Question: I have an cup shape image.
i want to change my relative layout exactly same as my imageview,
is it possible in android?
Any help?
Thanks
Change layout like this image

<URL>
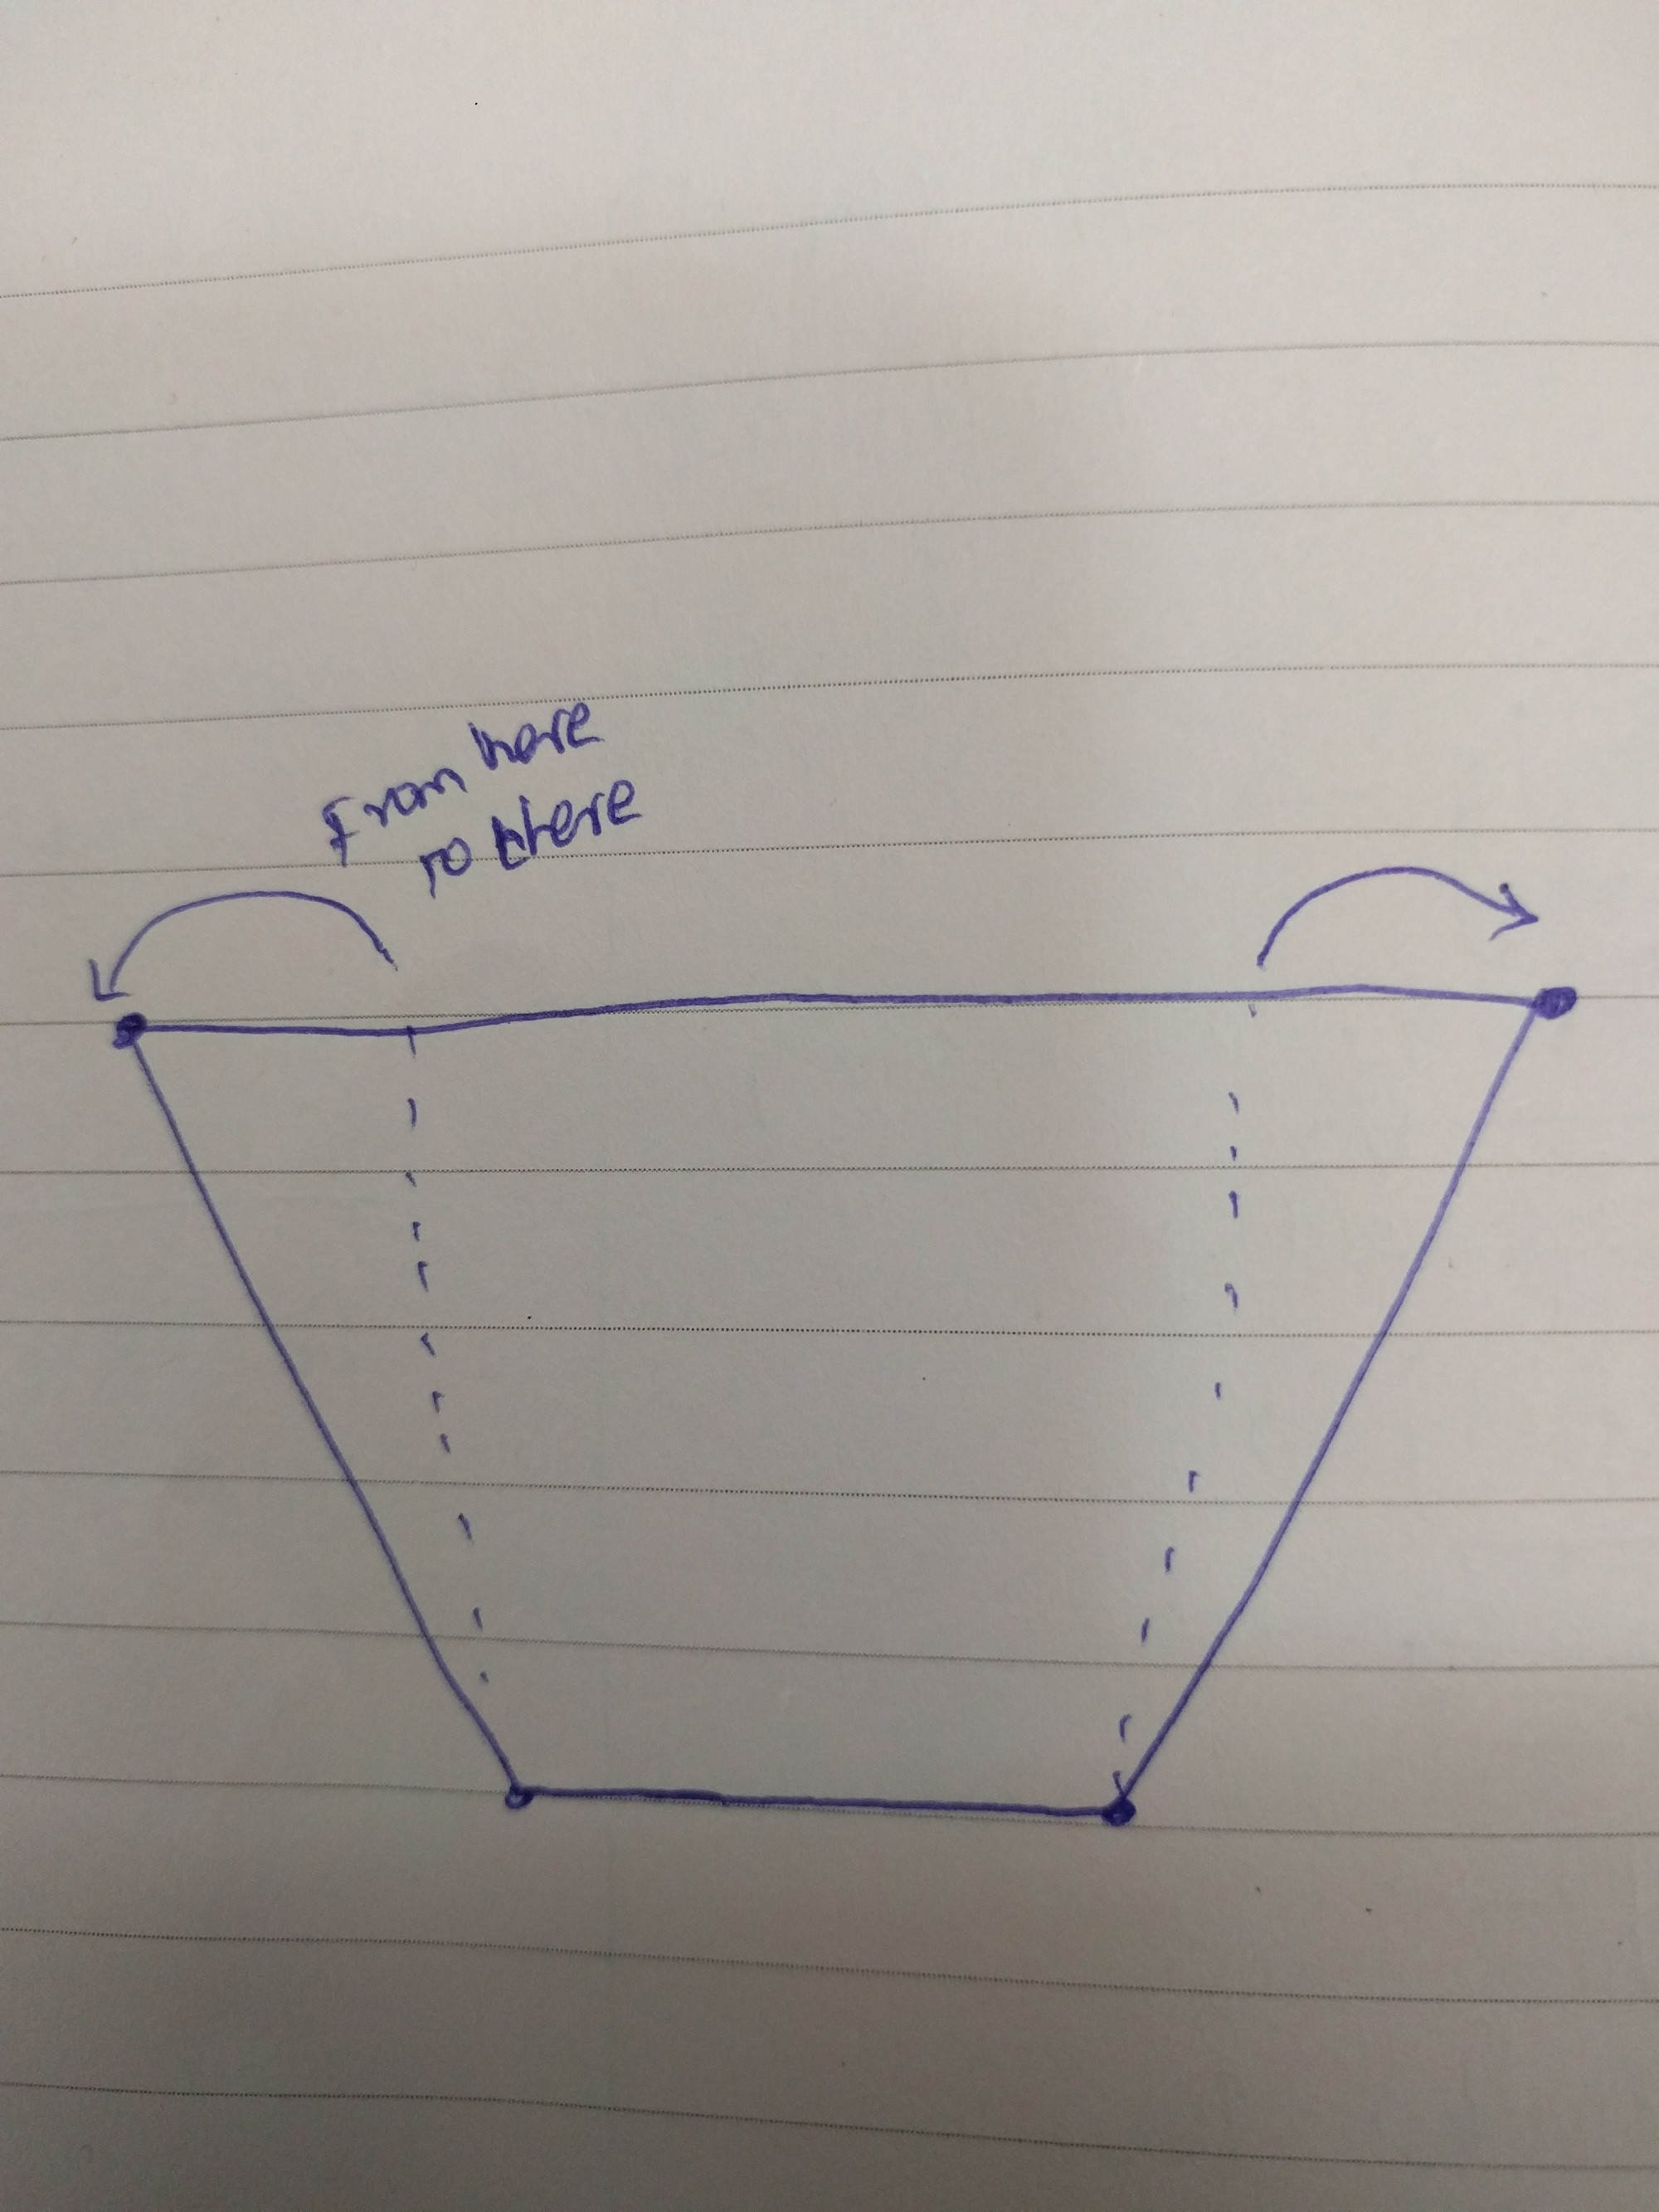
Answer: For what purpose do you want your layout like to be so?
In one word,
Android View must be Rectangle shaped although they can store non-rectangle shape images inside.